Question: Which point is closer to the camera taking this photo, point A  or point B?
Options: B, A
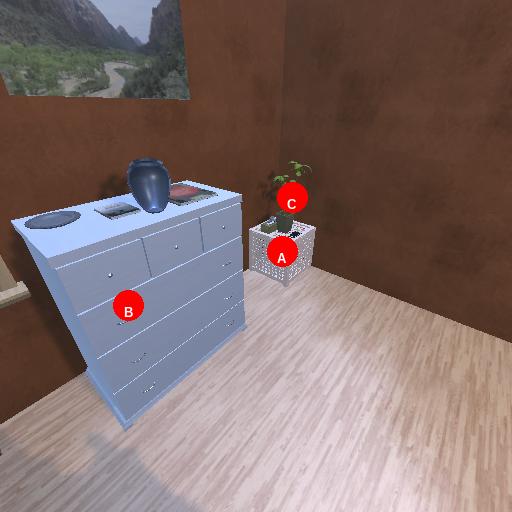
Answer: B